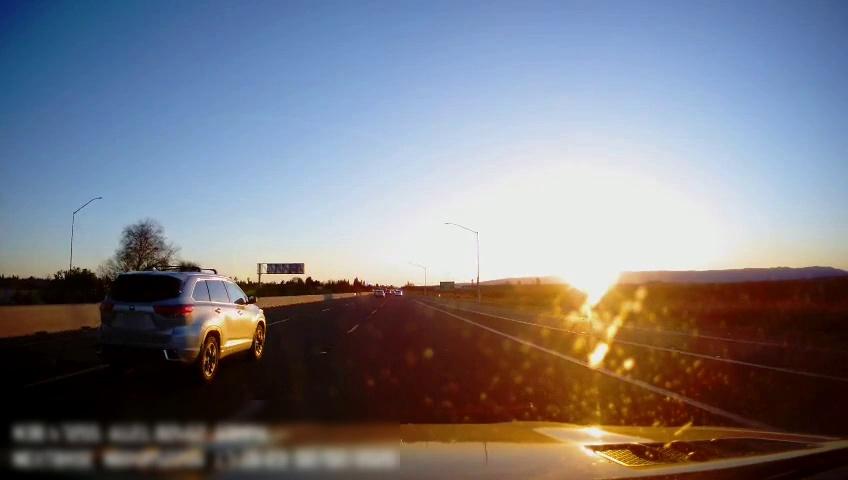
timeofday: Day
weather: Sunny
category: Drivable Space
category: Vehicles | Car
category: Vehicles | SUV
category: Lanes | Alternate Lane
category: Lanes | Current Lane
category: Lanes | Alternate Lane
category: Lanes | Alternate Lane
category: Lanes | Alternate Lane
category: Traffic | Signs